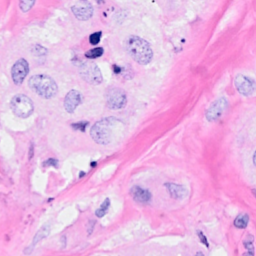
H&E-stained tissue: Breast